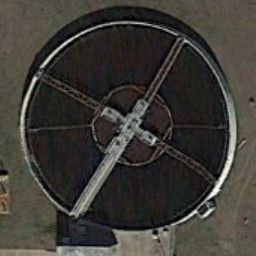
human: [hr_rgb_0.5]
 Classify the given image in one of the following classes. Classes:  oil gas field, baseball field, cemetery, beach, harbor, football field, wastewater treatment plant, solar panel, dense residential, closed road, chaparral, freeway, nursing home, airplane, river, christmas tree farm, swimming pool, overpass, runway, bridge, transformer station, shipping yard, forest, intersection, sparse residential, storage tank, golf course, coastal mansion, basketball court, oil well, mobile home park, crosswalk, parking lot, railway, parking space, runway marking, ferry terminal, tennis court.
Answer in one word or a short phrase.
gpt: wastewater treatment plant